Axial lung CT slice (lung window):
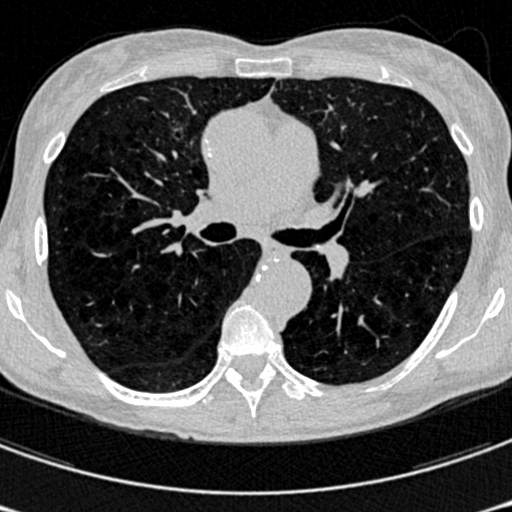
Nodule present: no